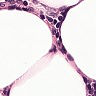
Metastatic tissue present: no